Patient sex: F
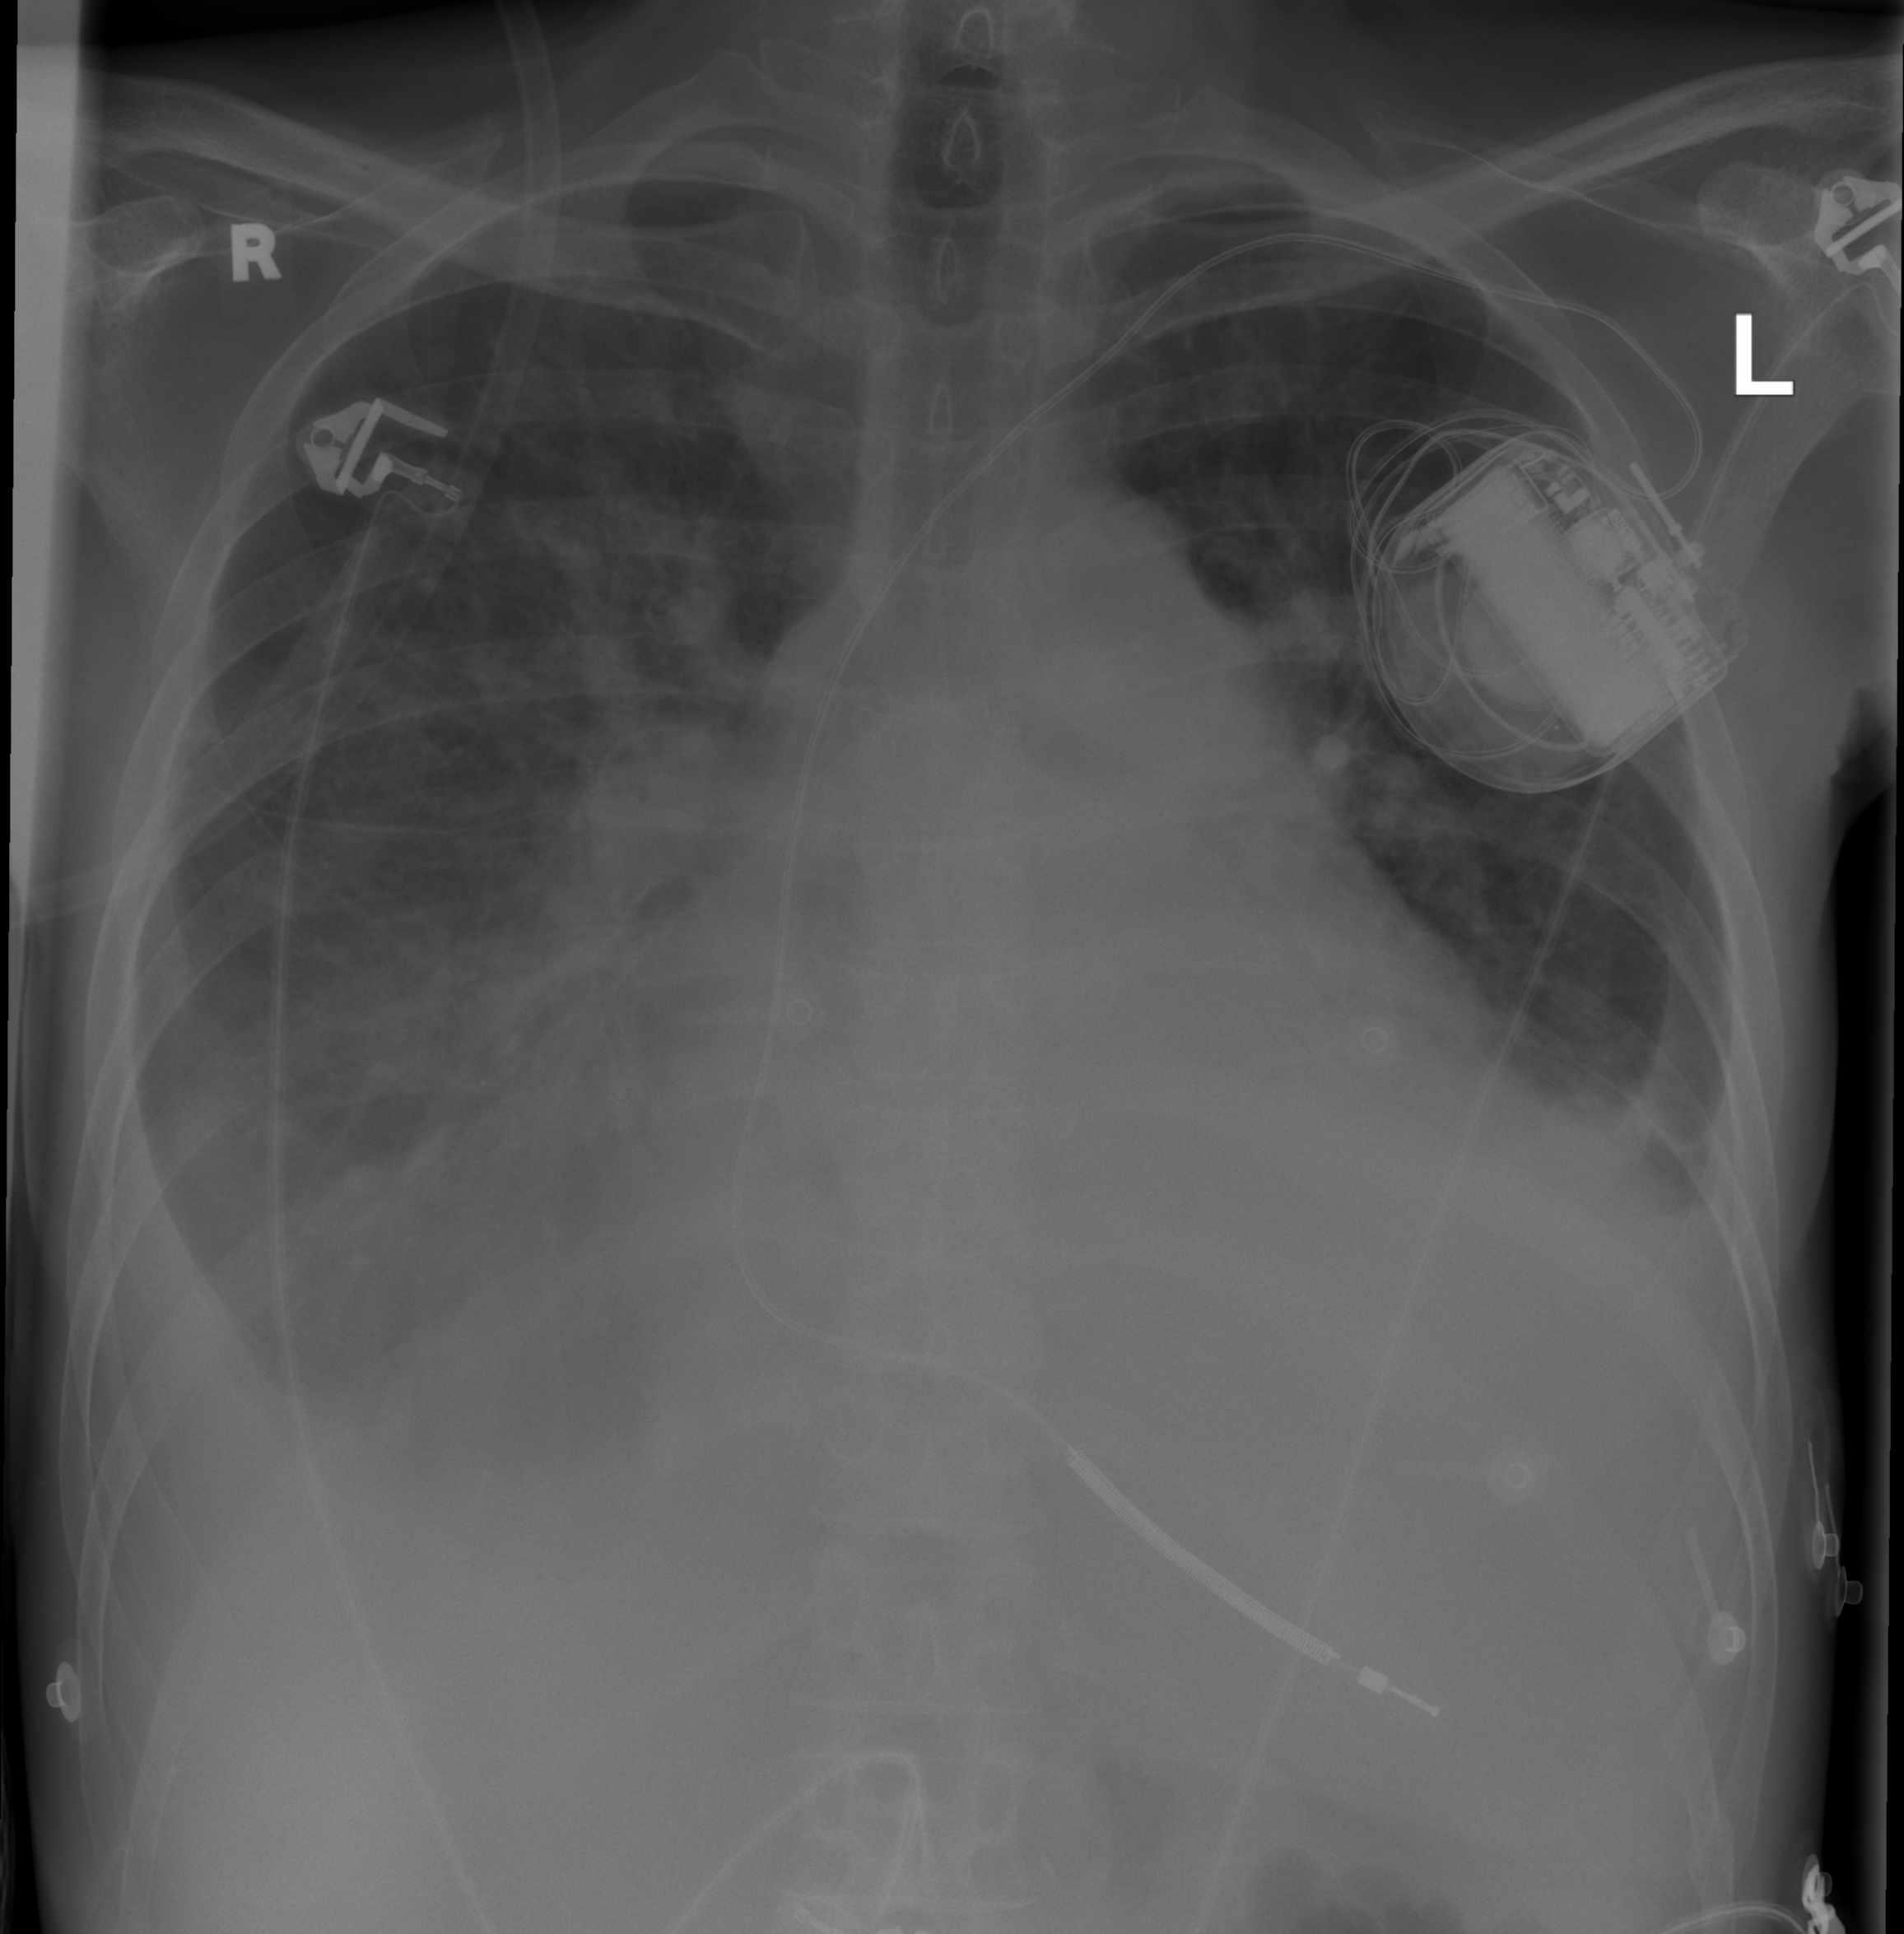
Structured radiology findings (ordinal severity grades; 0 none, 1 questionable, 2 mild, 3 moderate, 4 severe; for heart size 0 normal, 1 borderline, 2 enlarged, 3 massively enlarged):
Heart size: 2
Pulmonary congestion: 2
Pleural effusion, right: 2
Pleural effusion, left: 2
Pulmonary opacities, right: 0
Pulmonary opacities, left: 0
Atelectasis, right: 0
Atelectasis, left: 0